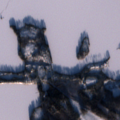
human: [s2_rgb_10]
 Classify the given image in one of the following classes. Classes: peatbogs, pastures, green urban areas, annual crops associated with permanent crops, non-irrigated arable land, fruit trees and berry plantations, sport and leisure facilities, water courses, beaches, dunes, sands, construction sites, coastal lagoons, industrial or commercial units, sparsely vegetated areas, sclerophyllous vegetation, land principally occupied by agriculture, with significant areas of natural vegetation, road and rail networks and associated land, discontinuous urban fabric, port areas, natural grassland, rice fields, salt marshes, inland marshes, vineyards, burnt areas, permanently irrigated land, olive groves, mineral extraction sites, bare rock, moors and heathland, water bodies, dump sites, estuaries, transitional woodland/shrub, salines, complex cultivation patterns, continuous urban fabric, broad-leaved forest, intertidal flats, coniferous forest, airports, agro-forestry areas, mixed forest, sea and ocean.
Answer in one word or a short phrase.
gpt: broad-leaved forest, transitional woodland/shrub, water bodies